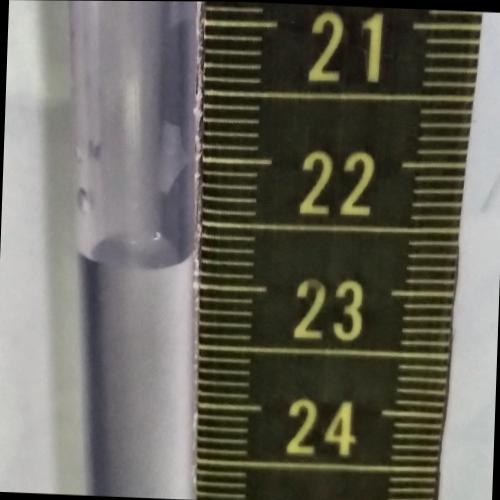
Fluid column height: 22.8 cm